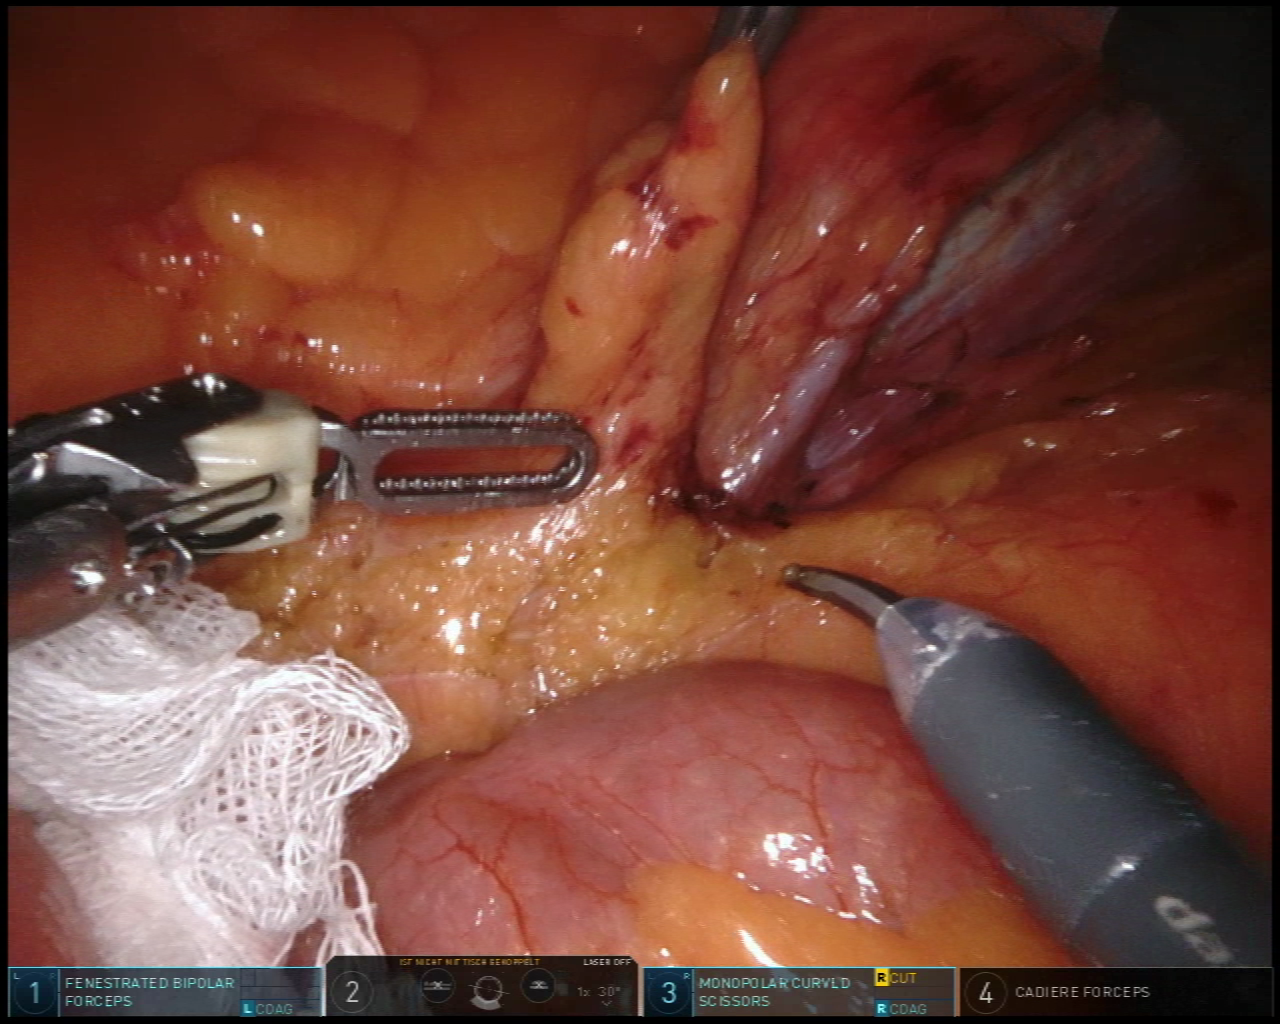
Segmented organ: ureter
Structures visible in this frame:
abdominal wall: no
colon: no
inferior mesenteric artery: no
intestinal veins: yes
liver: no
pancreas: no
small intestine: yes
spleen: no
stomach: no
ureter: yes
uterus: no
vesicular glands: no